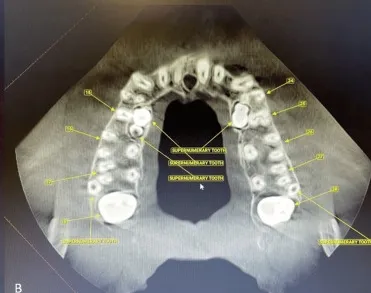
CBCT scan showing impacted teeth in respective arches. Axial view - maxilla. CBCT- Cone beam CT.
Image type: radiology (ct)